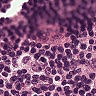
Metastatic tissue present: no